Question: I have created a stripchart in R using the code below:
'''
oldFaithful <- read.table("http://www.isi-stats.com/isi/data/prelim/OldFaithful1.txt", header = TRUE)
par(bty = "n") #Turns off plot border
stripchart(oldFaithful, #Name of the data frame we want to graph
method = "stack", #Stack the dots (no overlap)
pch = 20, #Use dots instead of squares (plot character)
at = 0, #Aligns dots along axis
xlim = c(40,100)) #Extends axis to include all data
'''
The plot contains a large amount of extra space or whitespace at the top of the graph, as shown below.

Is there a way to eliminate the extra space at the top?
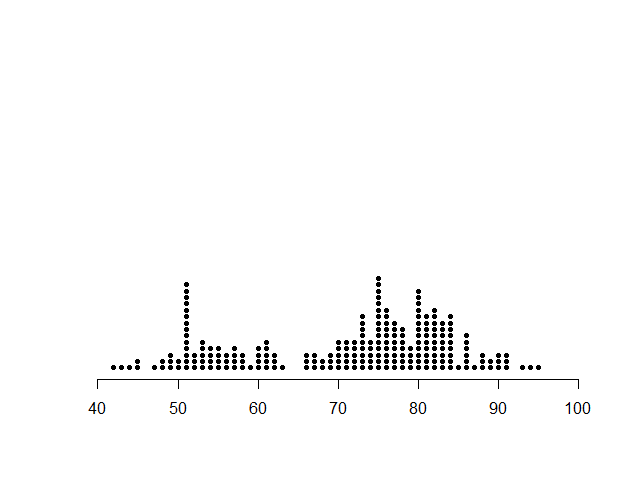
Answer: Add the argument 'offset=1', as in
'''
stripchart(oldFaithful, offset=1, ...)
'''
You really have to dig into the code of 'stripchart' to figure this one out!
When you set a 'ylim' by calling 'stripchart(oldFaithful, ylim=c(p,q))' or when you let 'stripchart' use its defaults, it does in fact set the 'ylim' when it creates the empty plotting area.
However, it then has to plot the points on that empty plotting area. When it does so, the y-values for the points at one x-value are specified as '(1:n) * offset * csize'. Here's the catch, 'csize' is based on 'ylim[2]', so the smaller you make the upper ylim, the smaller is 'csize', effectively leaving the space at the top of the chart no matter the value of 'ylim[2]'.
As a quick aside, notice that you can "mess with" 'ylim[1]'. Try this:
'''
stripchart(oldFaithful, ylim=c(2,10), pch=20, method="stack")
'''
OK, back to solving your problem. There is a second reason that there is space at the top of the plot, and that second reason is 'offset'. By default, 'offset=1/3' which (like 'csize') is "shrinking" down the height of the y-values of the points being plotted. You can negate this behavior be setting 'offset' closer or equal to one, as in 'offset=0.9'.